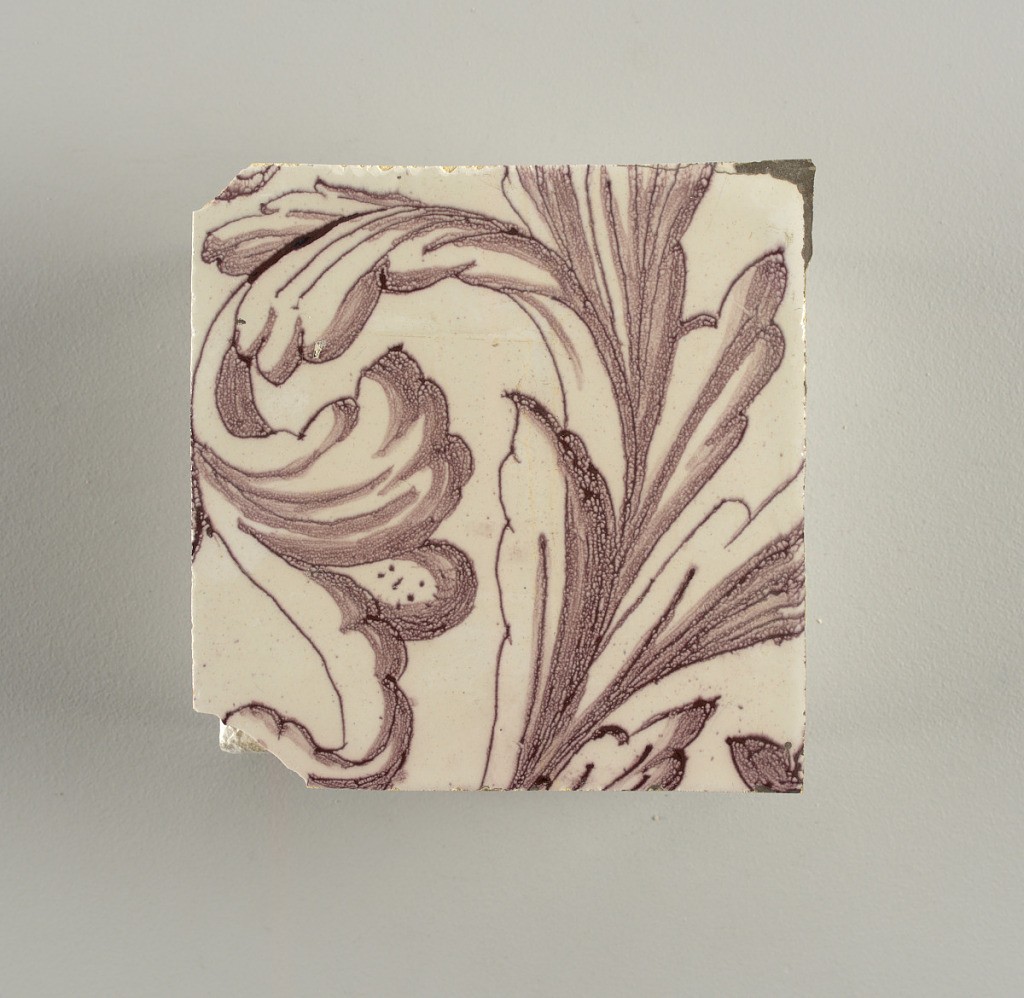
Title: Tile wall facing
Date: ca. 1725
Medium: Tin-glazed earthenware, underglaze
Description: Horizontal rectangle.  Thirty tiles wide and twenty-three tiles high with opening for fireplace eleven tiles wide and ten high.  Foliage arabesques disposed about three vertical axes from which are emphazised by urns at center and right, and at left by the figure of a standing woman carrying an infant on her arm and accompanied by two children.